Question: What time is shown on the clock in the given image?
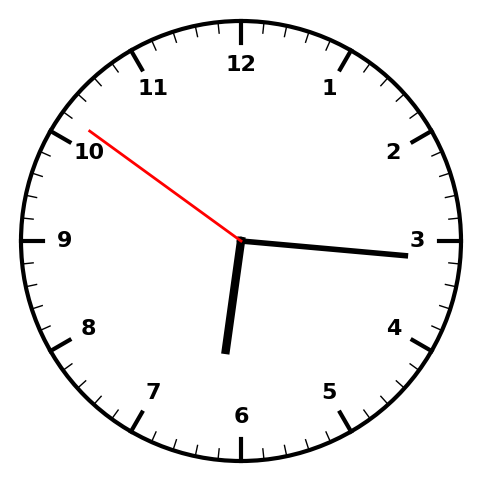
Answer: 06:15:51